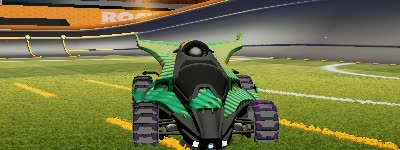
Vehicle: aftershock